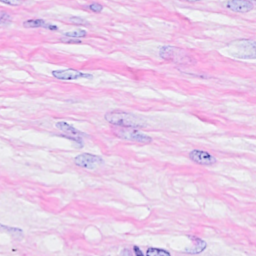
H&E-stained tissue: Breast